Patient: sex M, age 23
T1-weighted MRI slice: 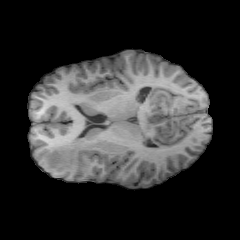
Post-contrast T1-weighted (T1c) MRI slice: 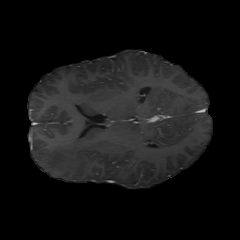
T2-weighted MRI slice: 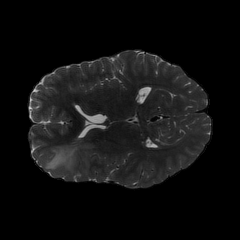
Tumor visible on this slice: yes
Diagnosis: Oligodendroglioma, IDH-mutant, 1p/19q-codeleted
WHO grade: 2